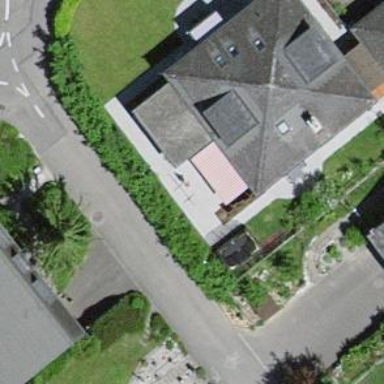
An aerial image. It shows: Residential building.